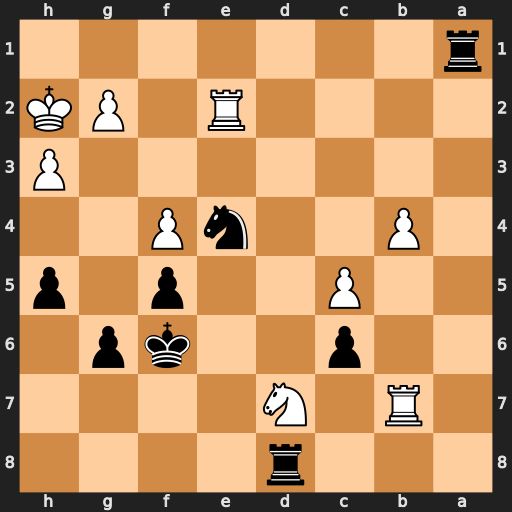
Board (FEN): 3r4/1R1N4/2p2kp1/2P2p1p/1P2nP2/7P/4R1PK/r7
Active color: b
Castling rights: -
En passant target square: -
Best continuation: Ke6 Rxe4+ fxe4